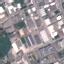
Label: Industrial